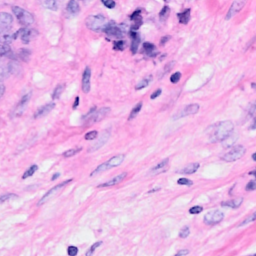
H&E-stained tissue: Breast